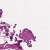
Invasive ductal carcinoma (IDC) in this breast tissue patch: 0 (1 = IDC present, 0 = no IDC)